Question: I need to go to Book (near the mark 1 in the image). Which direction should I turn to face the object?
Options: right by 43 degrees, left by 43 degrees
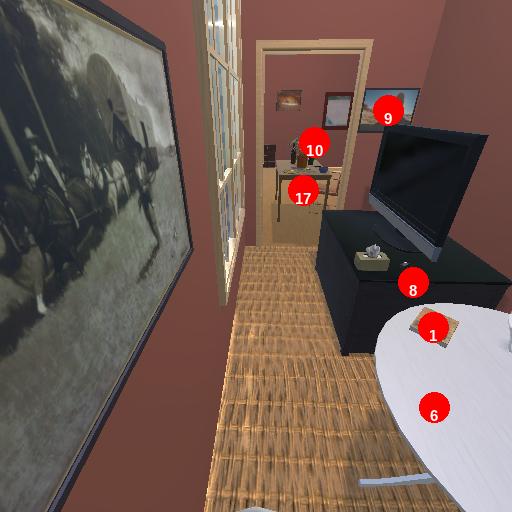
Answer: right by 43 degrees